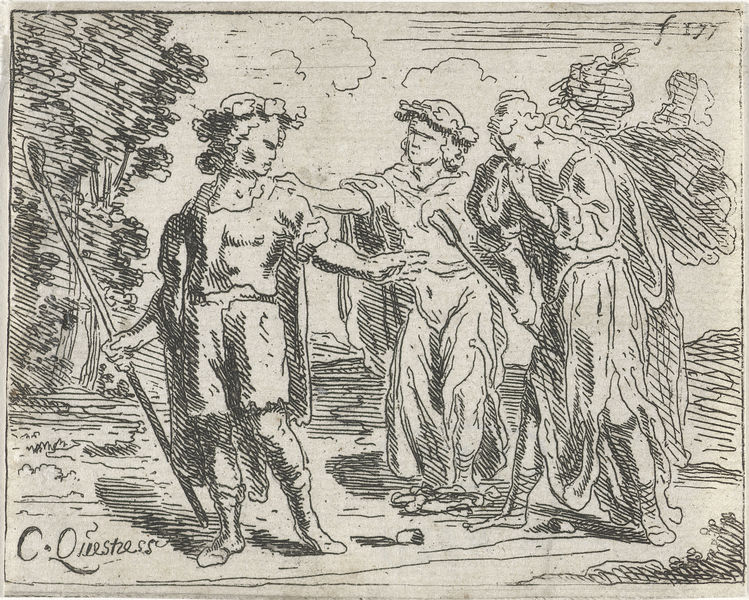
Titel: Afscheid van een herder
Künstler: Catharina Questiers
Standort: Amsterdam
Institution: Rijksmuseum
Schlagwörter: dessin, colere, lithographie, dedain, colete